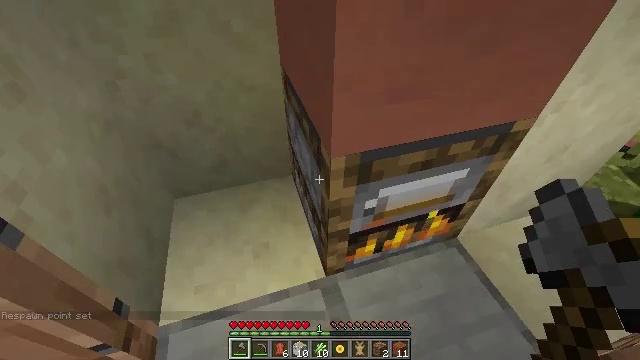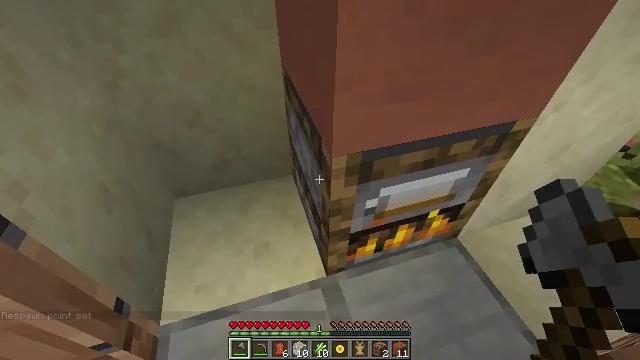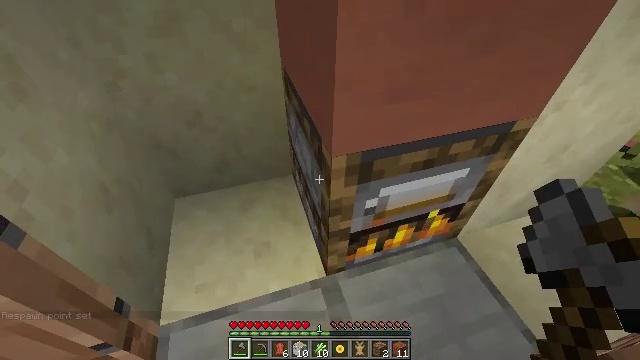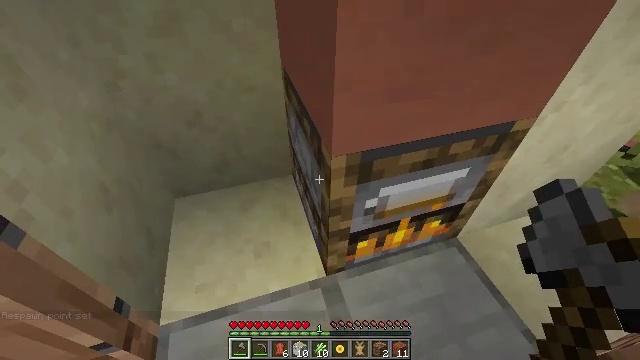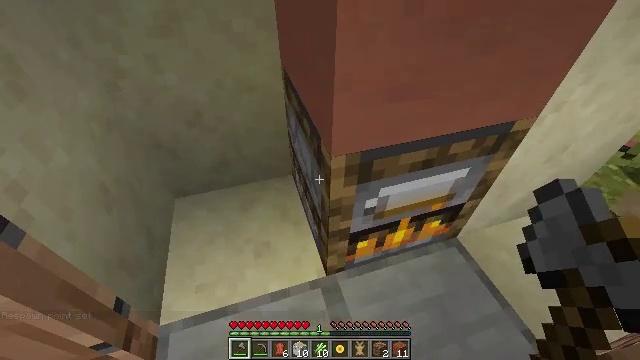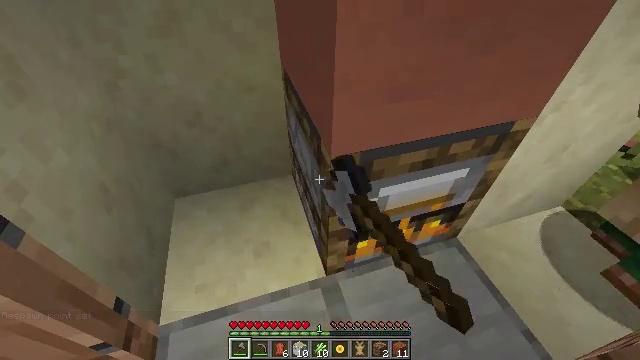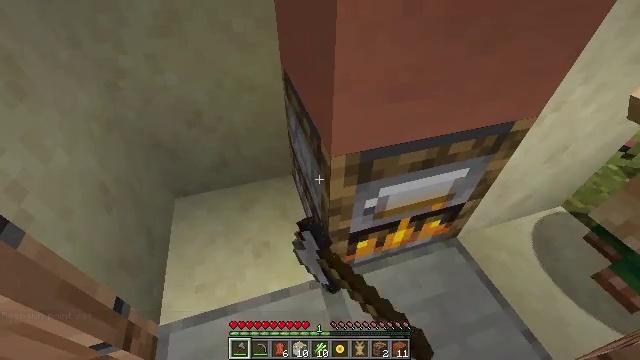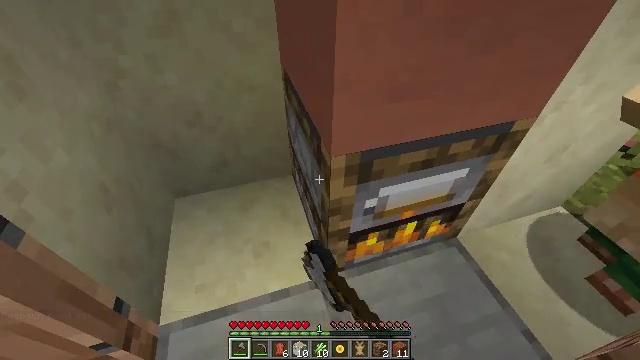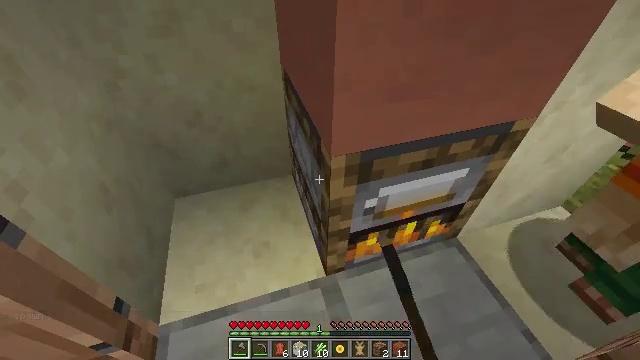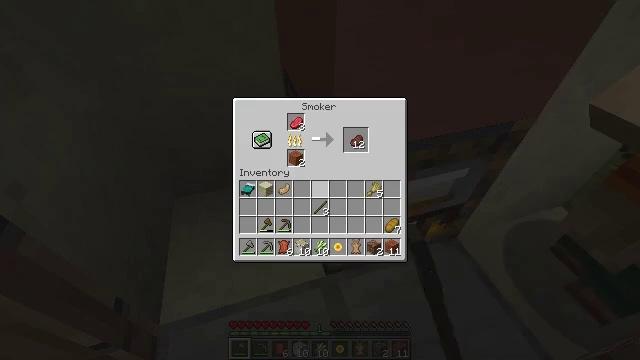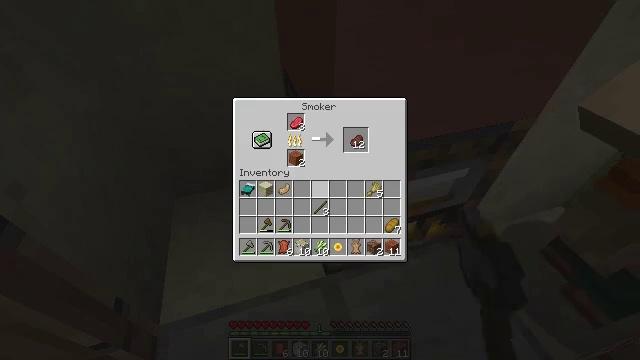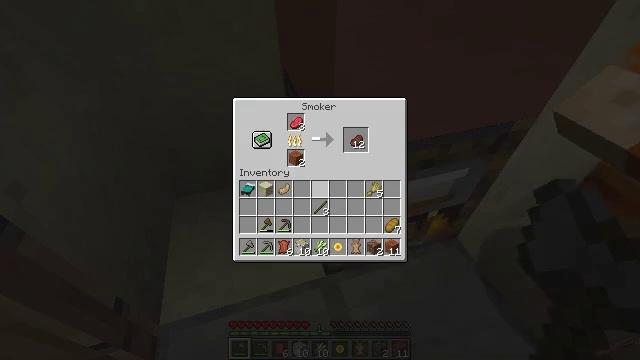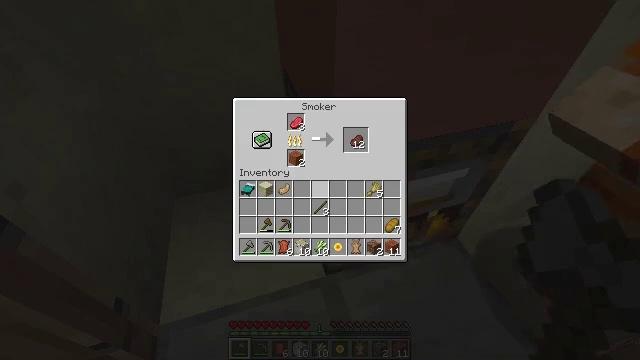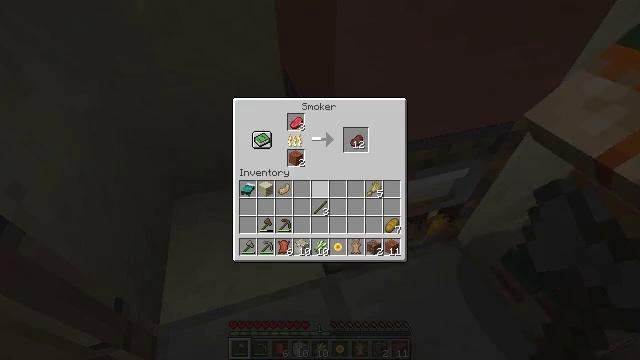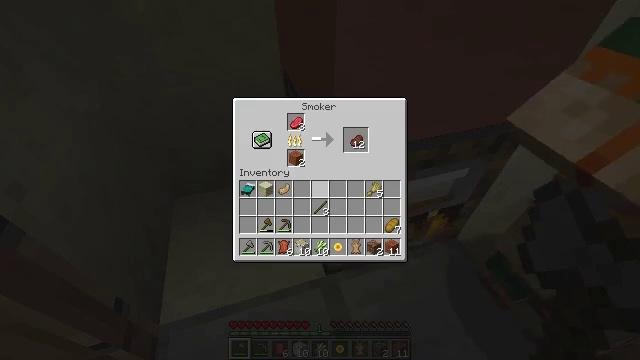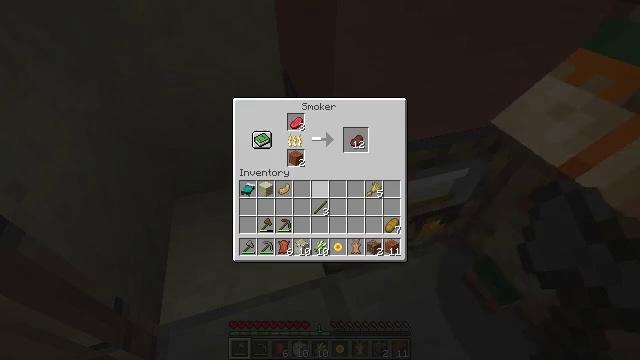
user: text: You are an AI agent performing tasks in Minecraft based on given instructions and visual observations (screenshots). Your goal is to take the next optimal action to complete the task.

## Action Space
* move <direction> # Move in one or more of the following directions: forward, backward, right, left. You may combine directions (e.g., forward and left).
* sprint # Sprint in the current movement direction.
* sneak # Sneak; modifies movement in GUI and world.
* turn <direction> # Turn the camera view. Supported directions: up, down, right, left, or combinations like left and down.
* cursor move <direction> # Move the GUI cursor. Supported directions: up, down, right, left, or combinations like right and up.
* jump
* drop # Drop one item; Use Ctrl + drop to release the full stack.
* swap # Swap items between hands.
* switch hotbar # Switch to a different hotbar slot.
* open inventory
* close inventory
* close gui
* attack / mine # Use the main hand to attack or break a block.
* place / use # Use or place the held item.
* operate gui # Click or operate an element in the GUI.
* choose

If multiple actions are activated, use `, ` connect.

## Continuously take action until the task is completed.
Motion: motion action
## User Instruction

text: craft item air
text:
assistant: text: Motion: no_op
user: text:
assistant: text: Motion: no_op
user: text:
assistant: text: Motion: no_op
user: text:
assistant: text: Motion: use / place
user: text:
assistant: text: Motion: no_op
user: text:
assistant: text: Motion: no_op
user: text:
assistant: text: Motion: no_op
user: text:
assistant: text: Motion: no_op
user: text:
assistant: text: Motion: open gui
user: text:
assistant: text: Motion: no_op
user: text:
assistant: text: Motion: no_op
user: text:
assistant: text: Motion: no_op
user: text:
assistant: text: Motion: no_op
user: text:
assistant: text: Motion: no_op
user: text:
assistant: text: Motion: no_op
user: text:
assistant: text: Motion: no_op
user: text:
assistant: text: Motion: cursor move right and up
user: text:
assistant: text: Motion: sneak, cursor move right and up
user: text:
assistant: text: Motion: sneak, cursor move right and up
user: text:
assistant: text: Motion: sneak
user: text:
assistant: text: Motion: sneak
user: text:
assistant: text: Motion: sneak
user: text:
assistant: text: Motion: sneak
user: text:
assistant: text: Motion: sneak, cursor move left
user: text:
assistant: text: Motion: sneak, cursor move left
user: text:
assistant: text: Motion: sneak
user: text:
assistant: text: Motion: sneak, operate gui
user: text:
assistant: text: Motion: sneak, operate gui
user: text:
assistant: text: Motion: sneak
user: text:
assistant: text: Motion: sneak